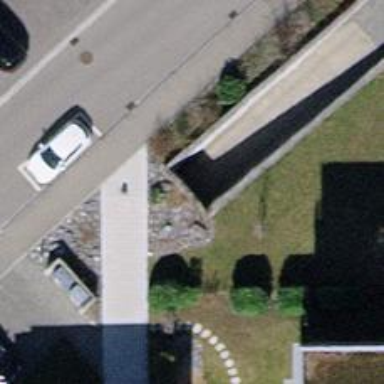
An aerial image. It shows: Parking entrance.